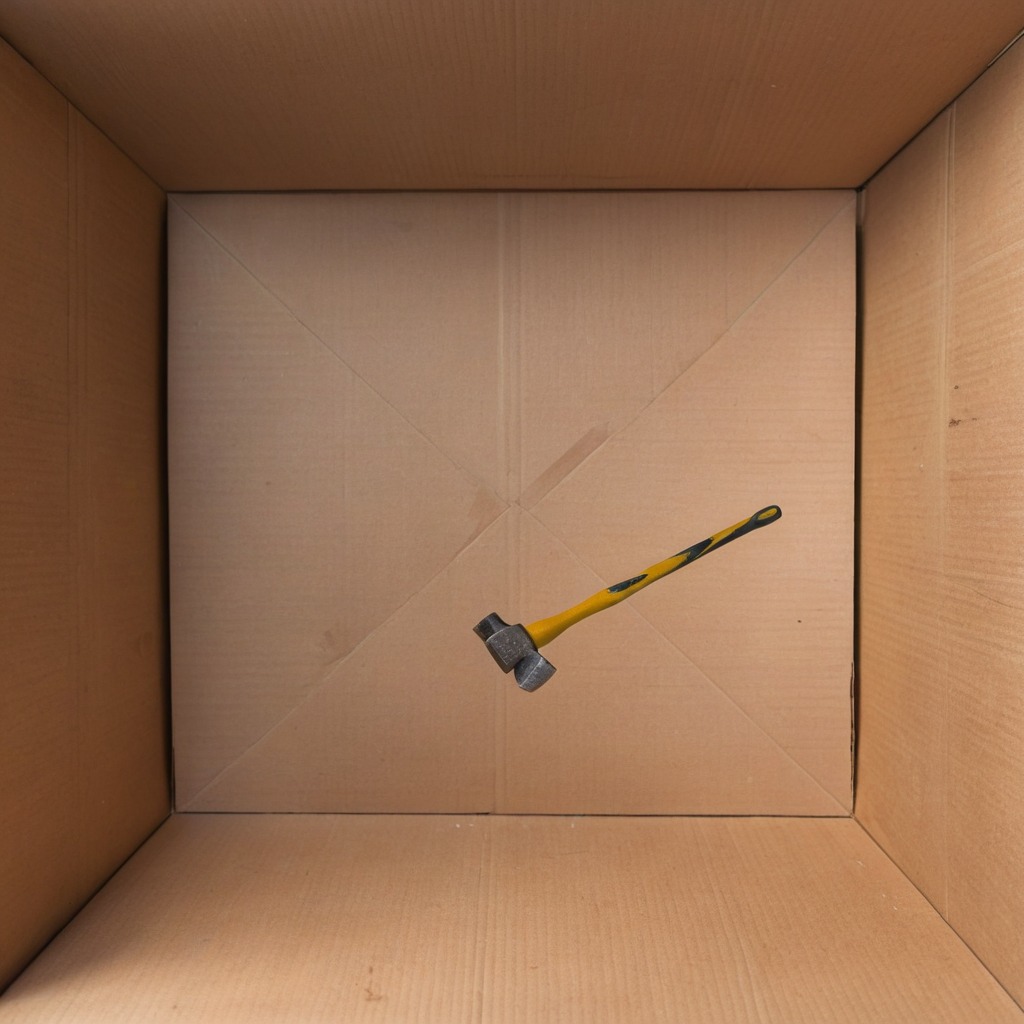
A hammer is lying on a clean dry cardboard box surface in an outdoor workshop during daytime bright natural light soft shadows slightly creased but